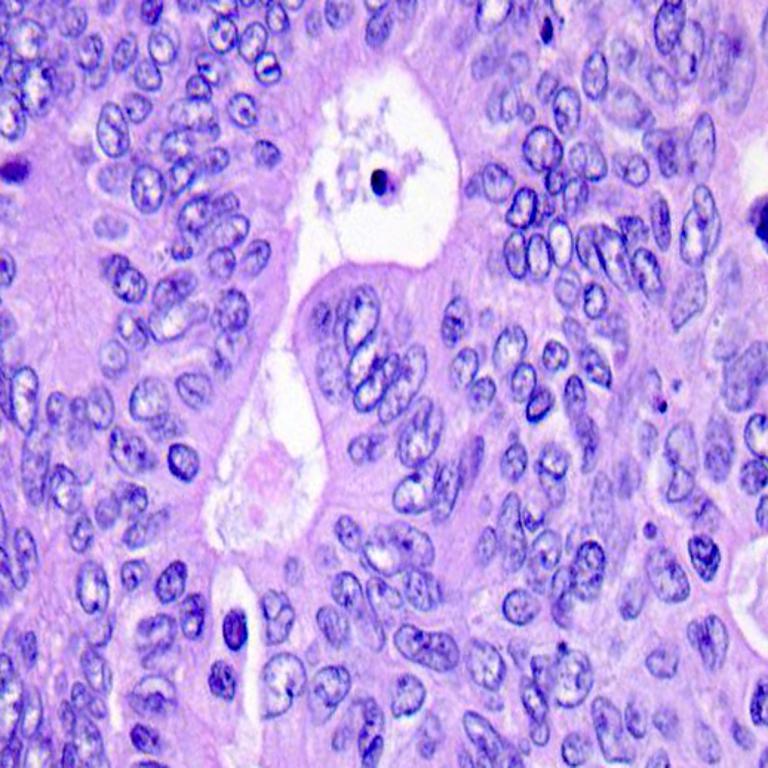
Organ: colon
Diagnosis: adenocarcinomas